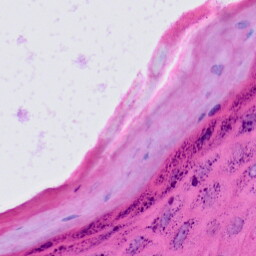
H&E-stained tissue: Skin